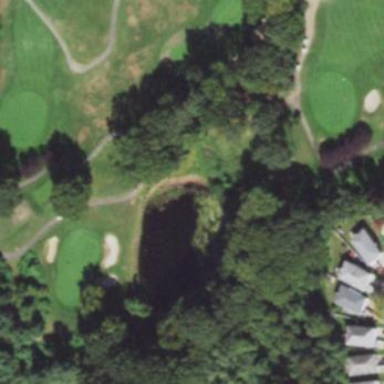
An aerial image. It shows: Water hazard on golf course. The hazard is natural water feature.